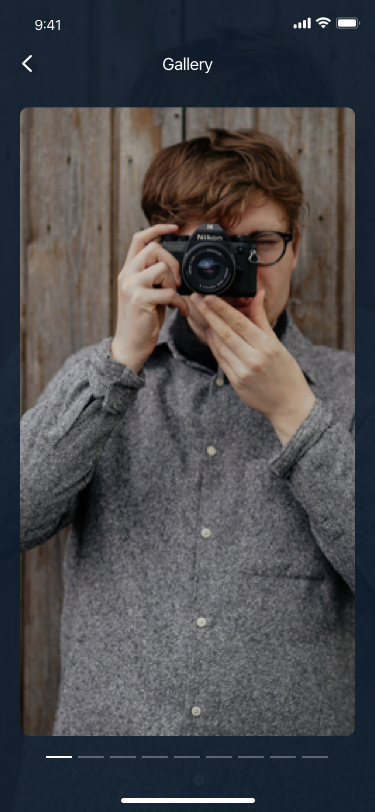
Text in this UI design:
Gallery